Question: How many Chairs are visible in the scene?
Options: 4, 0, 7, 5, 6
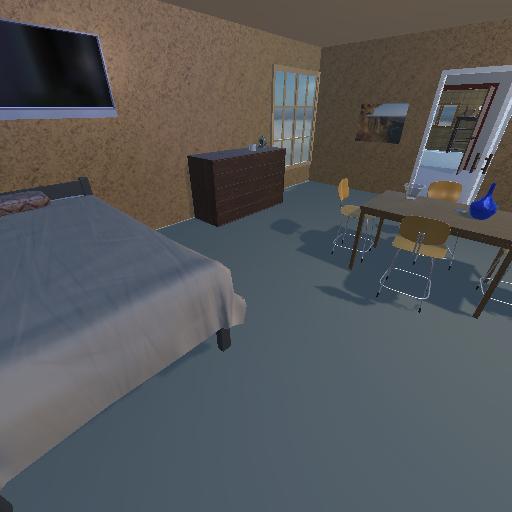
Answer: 4